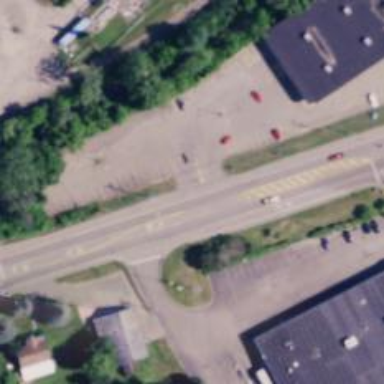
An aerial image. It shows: Crossing road.